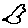
Label: bird